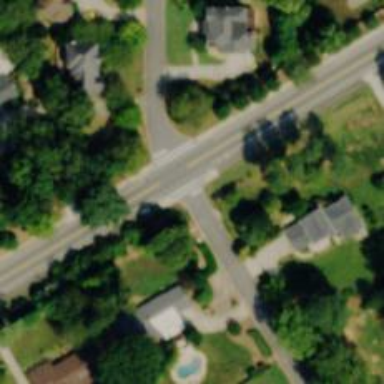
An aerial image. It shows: Road with stop sign.